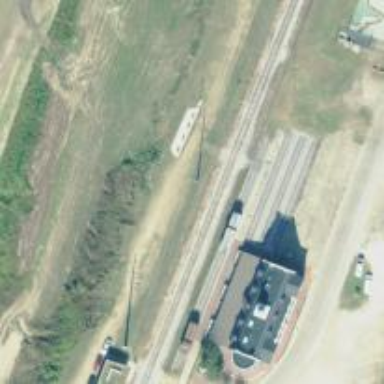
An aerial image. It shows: Preserved railway with rails.